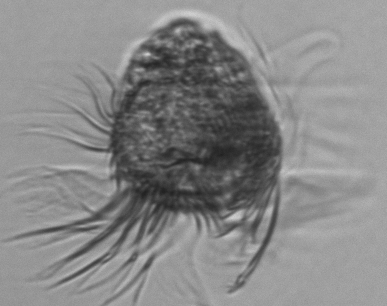
Label: Pelagostrobilidium